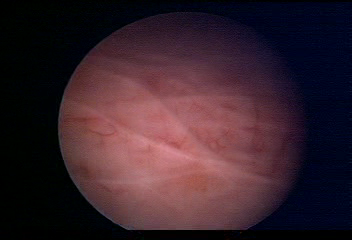
Modality: WLC
Class: Normal mucosa
Bladder cancer association: No